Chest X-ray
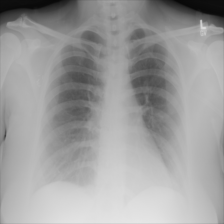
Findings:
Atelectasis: negative
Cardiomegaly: negative
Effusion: negative
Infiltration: negative
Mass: negative
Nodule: negative
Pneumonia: negative
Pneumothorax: negative
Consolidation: negative
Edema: negative
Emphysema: negative
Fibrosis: negative
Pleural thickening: negative
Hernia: negative